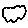
Label: cloud